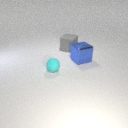
small cyan rubber sphere in front of large gray rubber cube